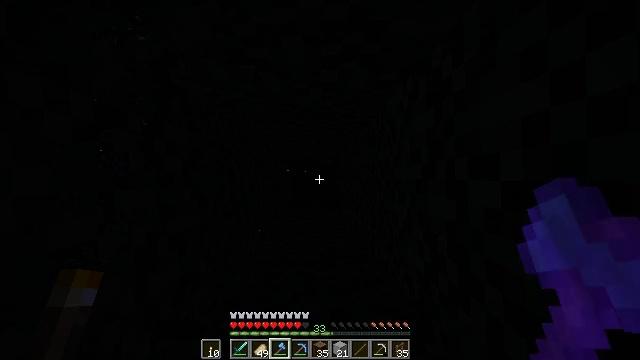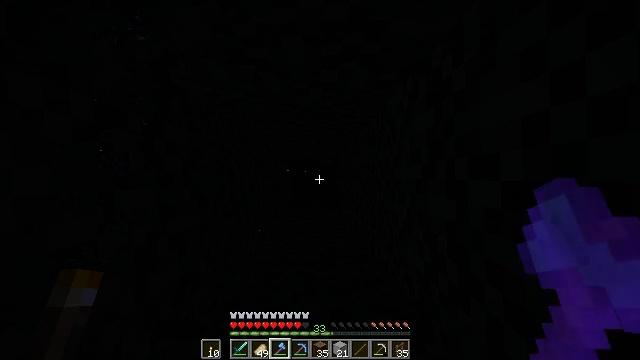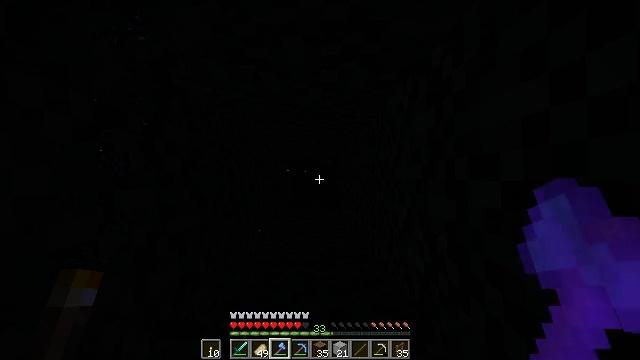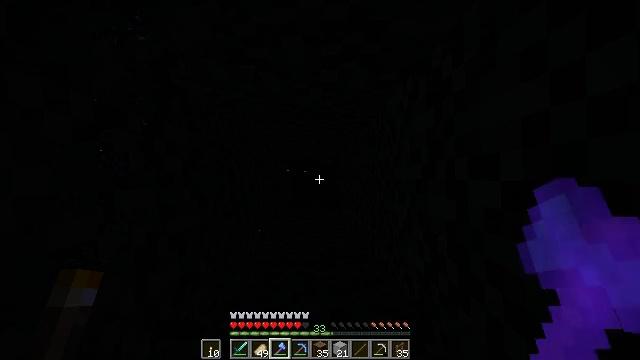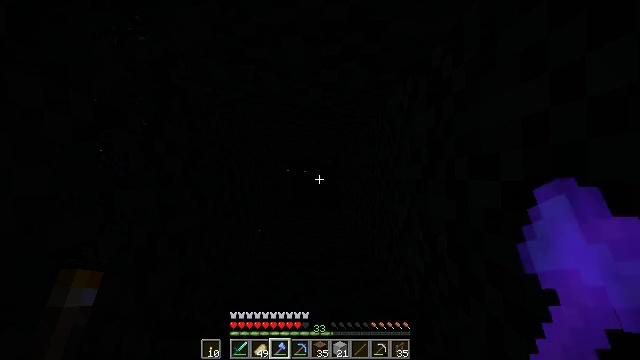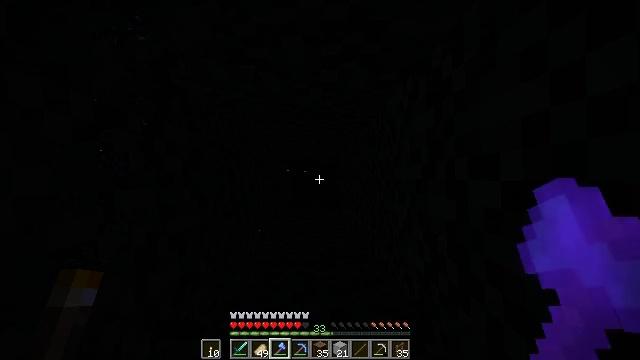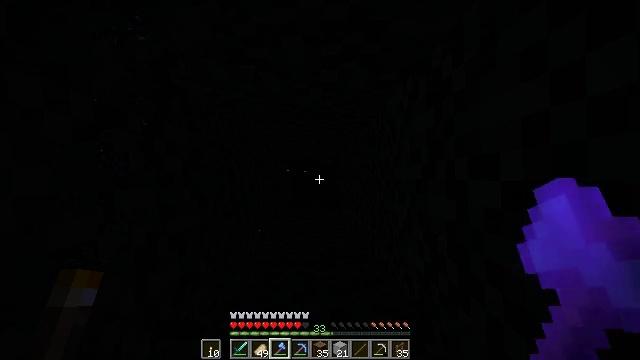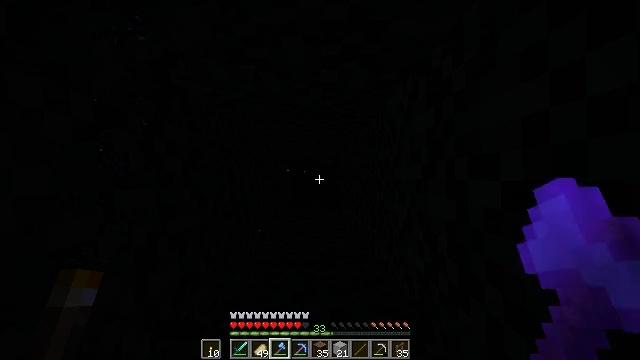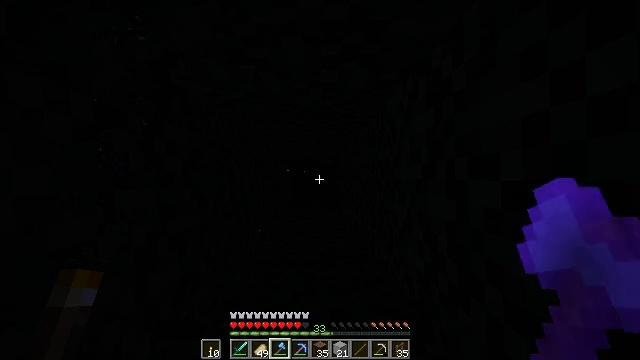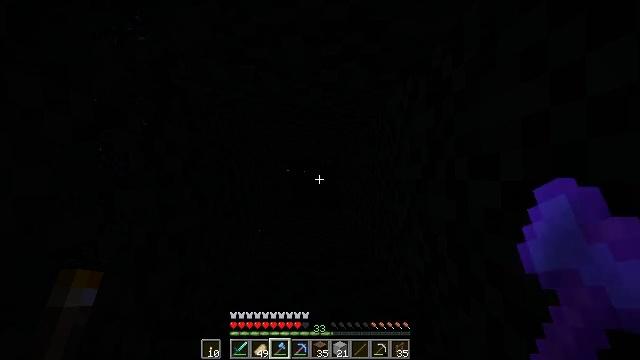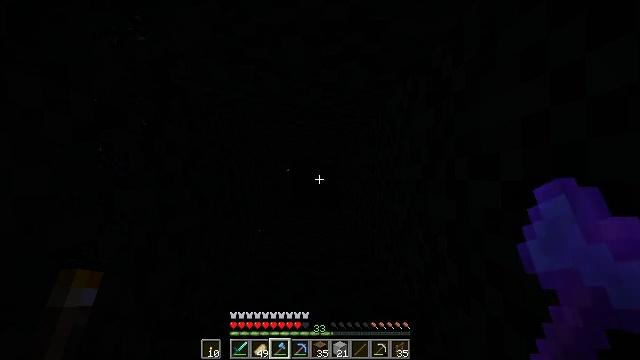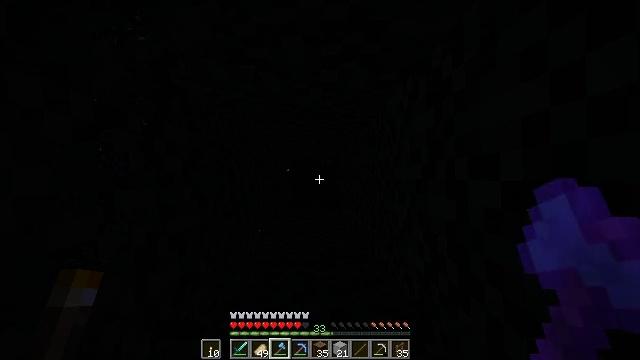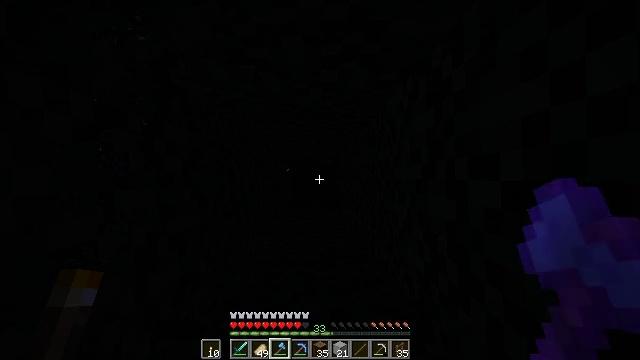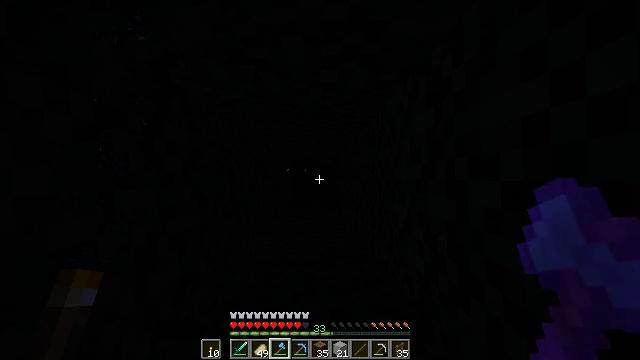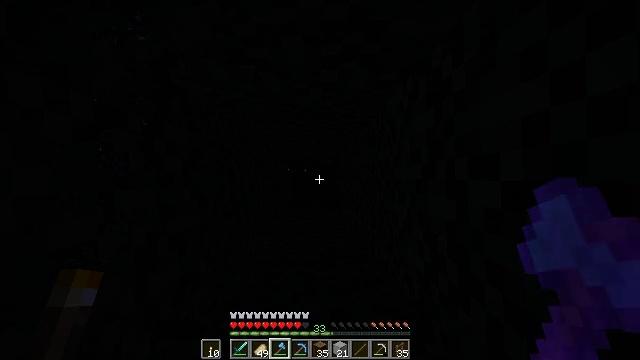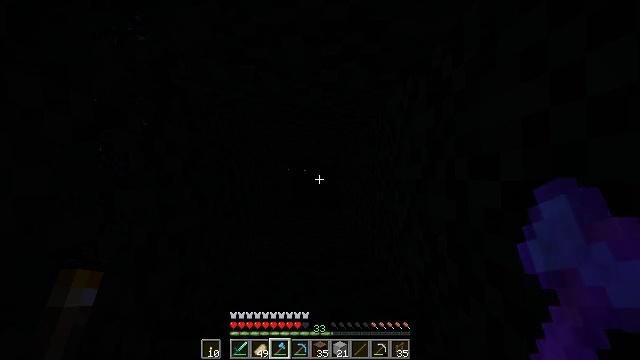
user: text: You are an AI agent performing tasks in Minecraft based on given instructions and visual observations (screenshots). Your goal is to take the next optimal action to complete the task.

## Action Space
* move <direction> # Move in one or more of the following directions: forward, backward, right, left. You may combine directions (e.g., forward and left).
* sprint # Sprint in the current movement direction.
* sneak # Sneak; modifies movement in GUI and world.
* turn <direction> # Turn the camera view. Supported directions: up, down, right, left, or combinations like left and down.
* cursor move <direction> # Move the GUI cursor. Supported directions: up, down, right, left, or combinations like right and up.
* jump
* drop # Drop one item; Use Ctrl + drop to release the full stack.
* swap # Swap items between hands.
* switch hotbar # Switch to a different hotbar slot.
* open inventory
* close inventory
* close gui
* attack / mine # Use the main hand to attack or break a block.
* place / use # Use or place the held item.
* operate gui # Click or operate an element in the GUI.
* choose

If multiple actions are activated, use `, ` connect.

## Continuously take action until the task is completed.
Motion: motion action
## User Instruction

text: Disassemble the brown bed.
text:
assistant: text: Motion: no_op
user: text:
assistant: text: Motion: no_op
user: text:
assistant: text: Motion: no_op
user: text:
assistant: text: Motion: no_op
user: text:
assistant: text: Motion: no_op
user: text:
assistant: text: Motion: no_op
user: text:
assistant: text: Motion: no_op
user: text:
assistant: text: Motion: no_op
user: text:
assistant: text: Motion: no_op
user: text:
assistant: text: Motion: no_op
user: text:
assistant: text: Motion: no_op
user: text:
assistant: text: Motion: no_op
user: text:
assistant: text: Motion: no_op
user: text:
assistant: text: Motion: no_op
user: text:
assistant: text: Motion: no_op
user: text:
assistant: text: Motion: no_op
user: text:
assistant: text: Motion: no_op
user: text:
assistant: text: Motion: no_op
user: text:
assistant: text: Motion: no_op
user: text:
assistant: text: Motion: no_op
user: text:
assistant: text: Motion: no_op
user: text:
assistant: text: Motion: no_op
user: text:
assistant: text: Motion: no_op
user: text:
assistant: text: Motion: no_op
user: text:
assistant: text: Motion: no_op
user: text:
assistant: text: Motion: no_op
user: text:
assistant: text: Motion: no_op
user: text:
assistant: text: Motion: no_op
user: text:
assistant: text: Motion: no_op
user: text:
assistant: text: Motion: no_op